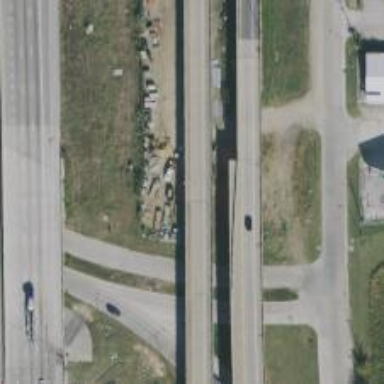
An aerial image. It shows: Bridge over motorway_link.